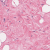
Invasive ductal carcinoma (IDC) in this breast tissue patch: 0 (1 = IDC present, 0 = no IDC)